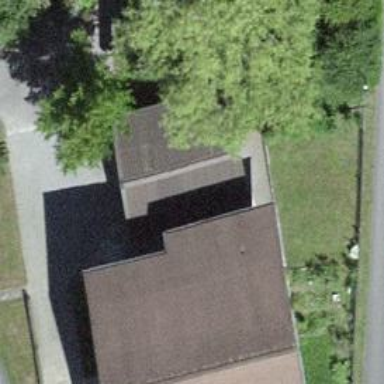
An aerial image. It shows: Garage building.